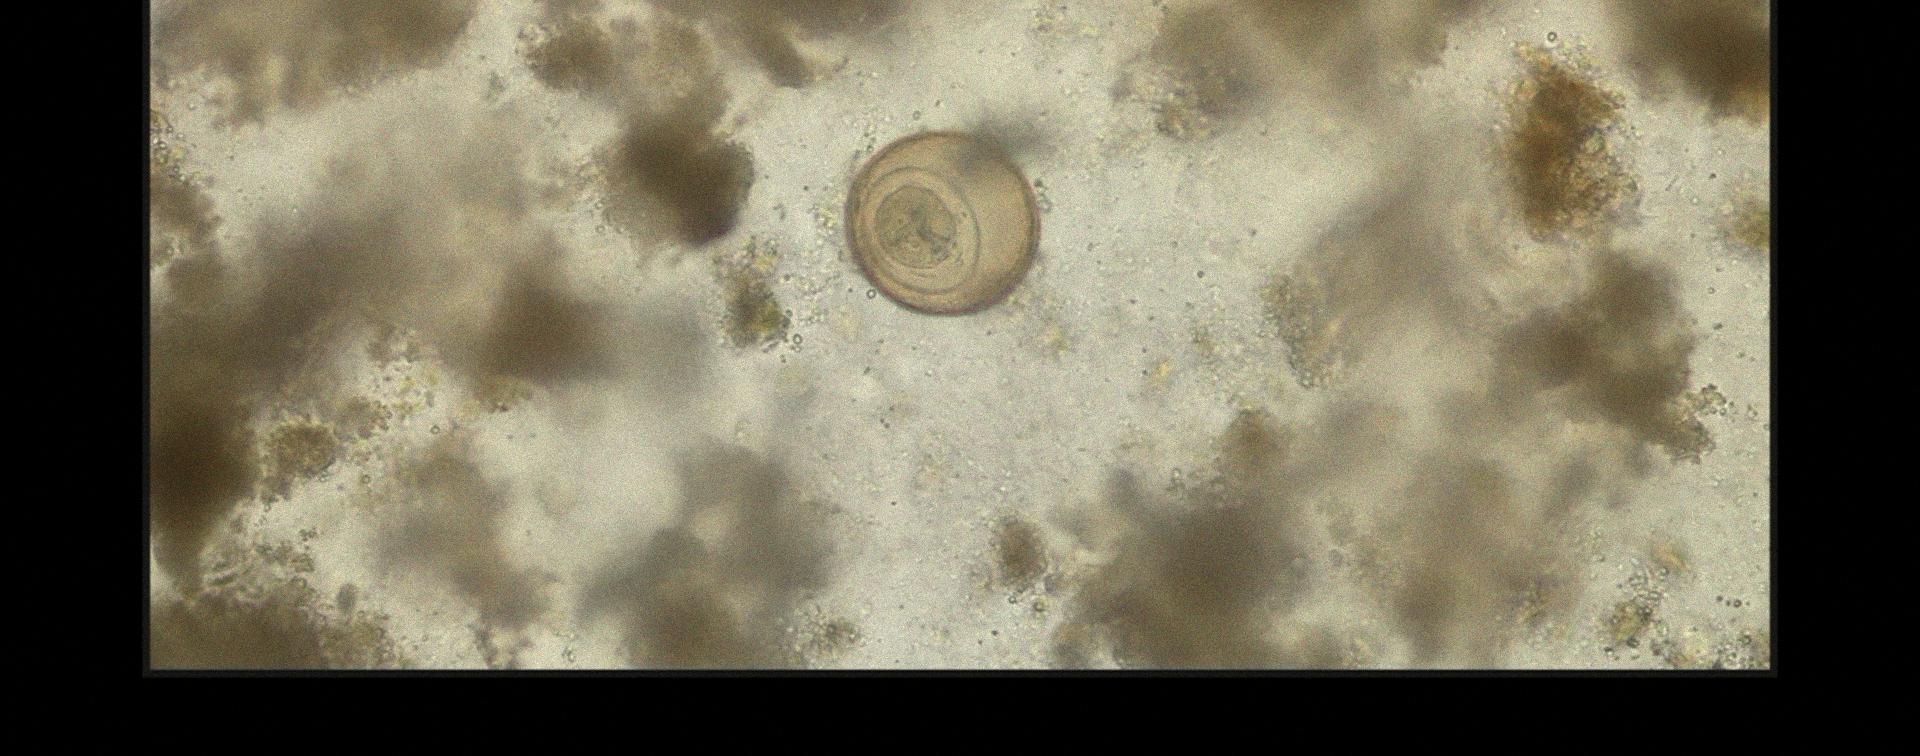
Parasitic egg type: Hymenolepis diminuta